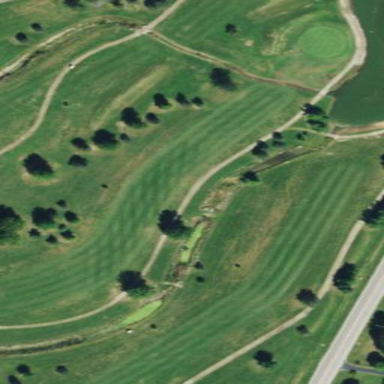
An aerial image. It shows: Scenic golf fairway.